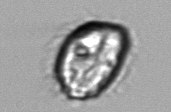
Label: Pleuronema